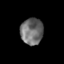
Tissue: skin
Cell type: Epithelial cells
Senescence score: 0.2352
Nuclear area (px): 587
Mean DAPI intensity: 109.53